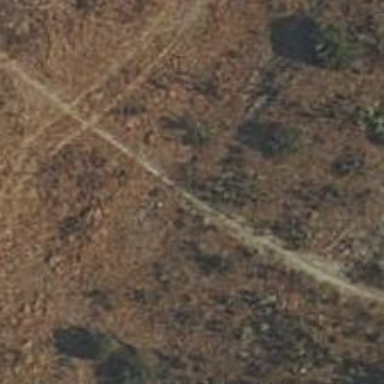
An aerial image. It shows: Unpaved track road.